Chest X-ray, PA view. Patient: 59 years old, sex F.
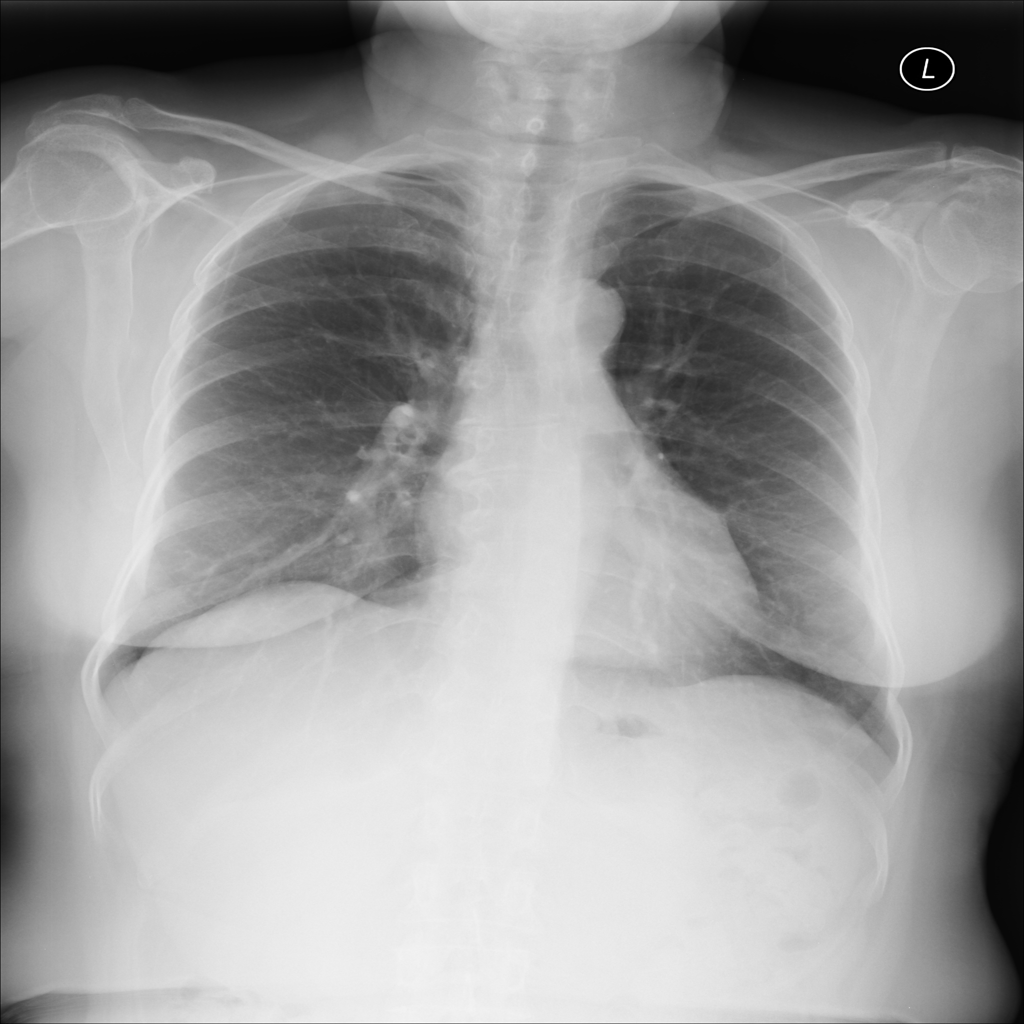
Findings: No Finding